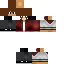
A male human skin with medium skin, wearing brown long hair dressed in a red hoodie and black pants, featuring a closed mouth.